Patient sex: M
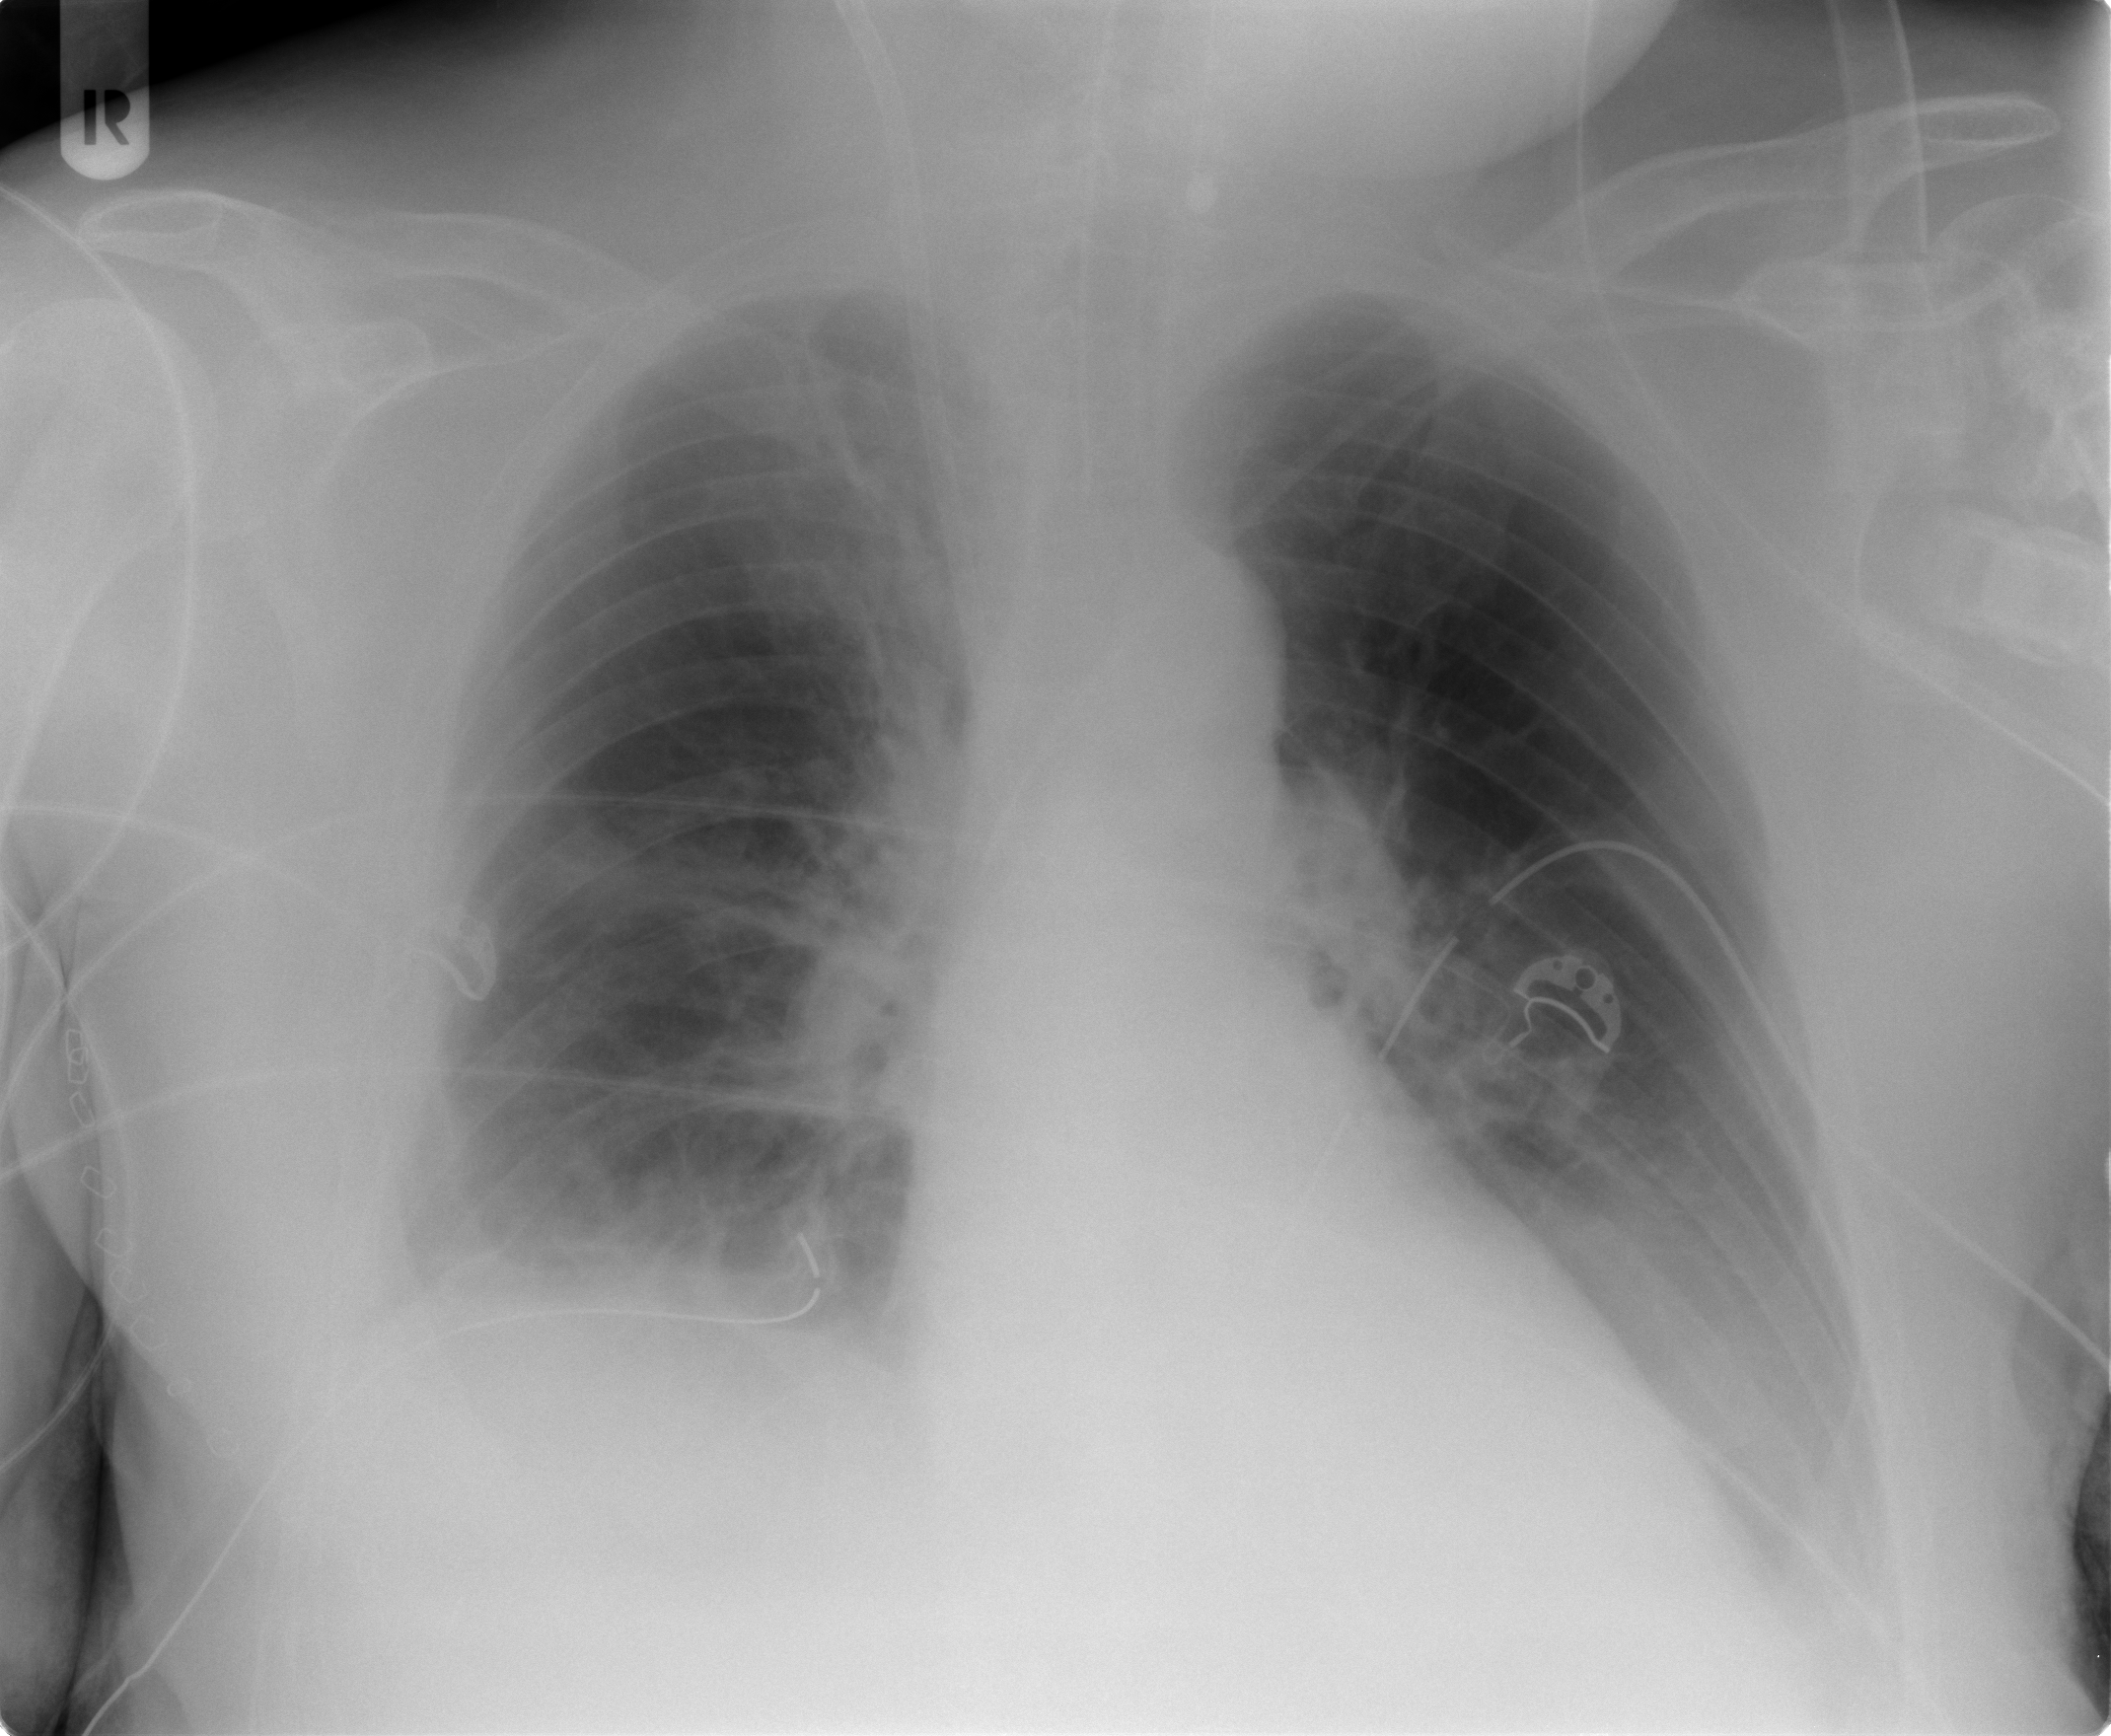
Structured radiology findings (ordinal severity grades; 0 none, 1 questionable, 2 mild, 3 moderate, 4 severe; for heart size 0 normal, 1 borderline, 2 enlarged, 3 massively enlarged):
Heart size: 0
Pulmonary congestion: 2
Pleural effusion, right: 2
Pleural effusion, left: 2
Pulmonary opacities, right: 0
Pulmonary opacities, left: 0
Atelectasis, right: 2
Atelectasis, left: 2